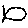
Label: fish